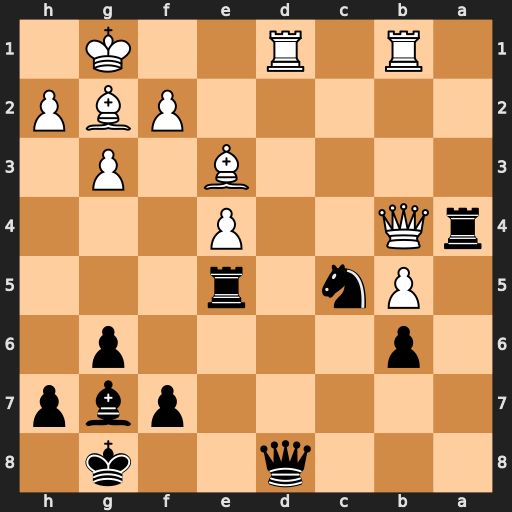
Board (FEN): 3q2k1/5pbp/1p4p1/1Pn1r3/rQ2P3/4B1P1/5PBP/1R1R2K1
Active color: b
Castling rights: -
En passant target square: -
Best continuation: Qxd1+ Rxd1 Rxb4